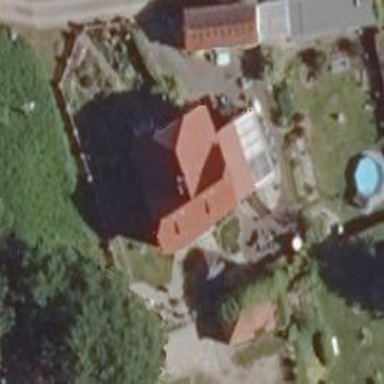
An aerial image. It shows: Part of building.